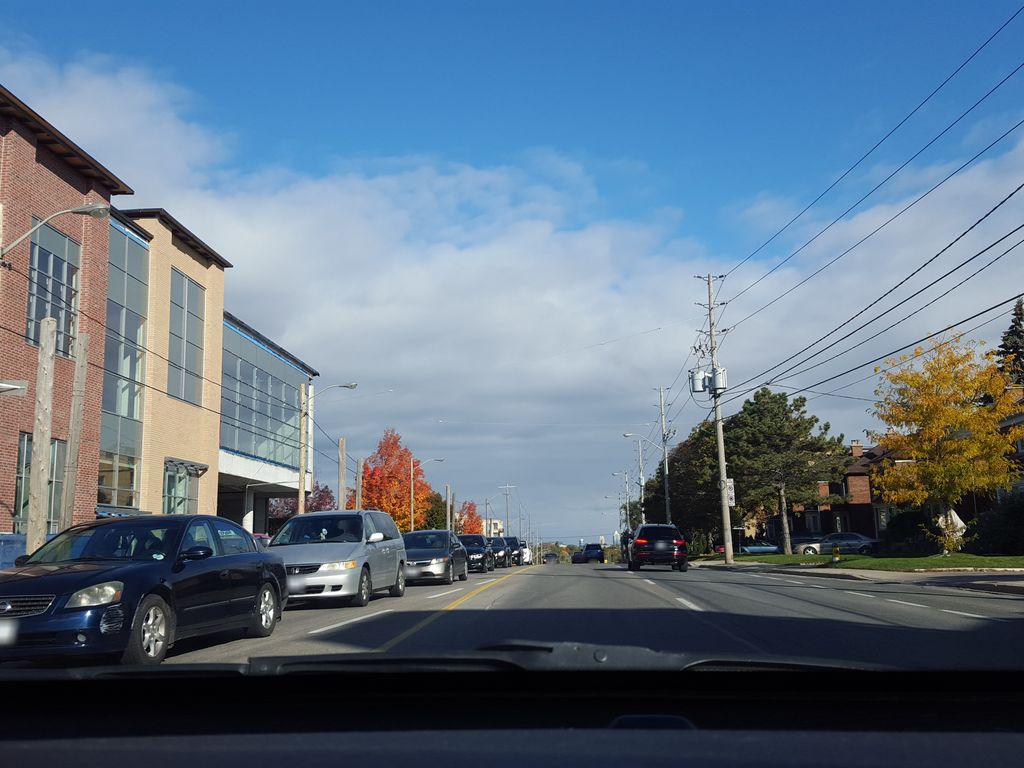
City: toronto